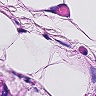
Metastatic tissue present: no